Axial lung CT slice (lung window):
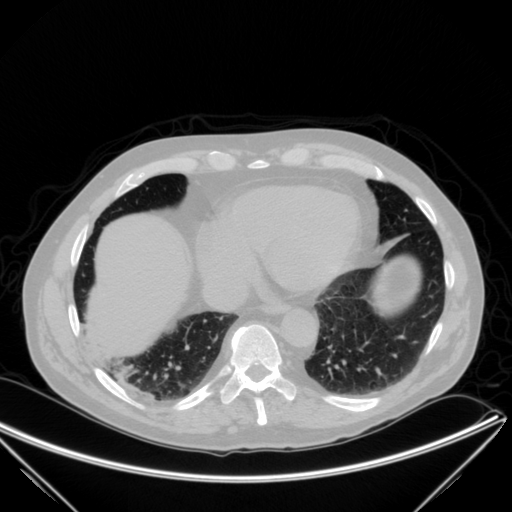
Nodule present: no